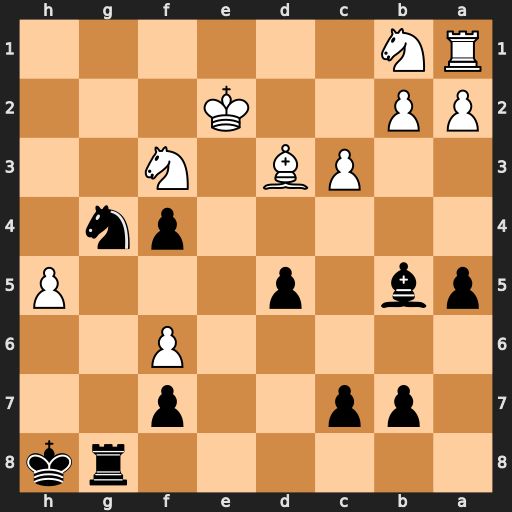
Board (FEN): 6rk/1pp2p2/5P2/pb1p3P/5pn1/2PB1N2/PP2K3/RN6
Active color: b
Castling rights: -
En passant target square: -
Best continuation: Re8+ Kd2 Bxd3 Kxd3 Re3+ Kc2 Rxf3